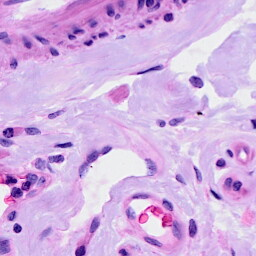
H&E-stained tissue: Ovarian